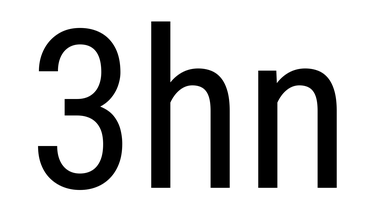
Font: Roboto_Condensed_Regular